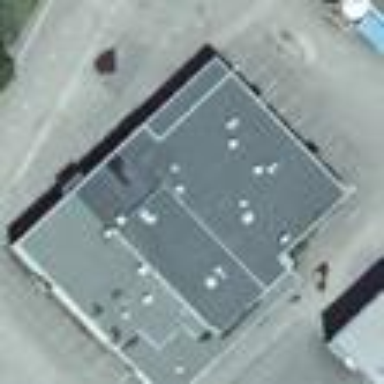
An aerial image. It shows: Building.